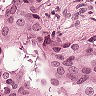
Metastatic tissue present: yes